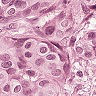
Metastatic tissue present: yes